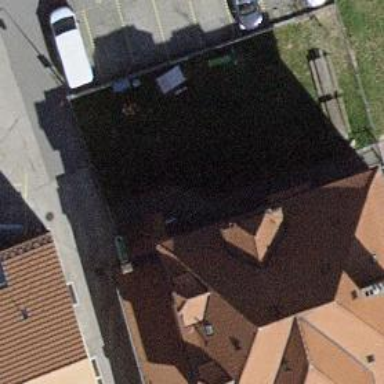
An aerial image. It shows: Kindergarten building.